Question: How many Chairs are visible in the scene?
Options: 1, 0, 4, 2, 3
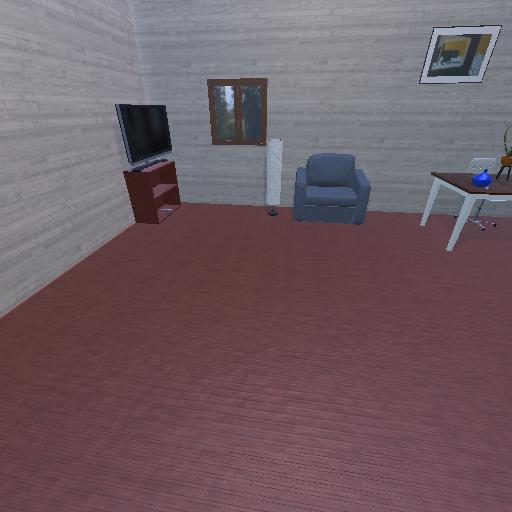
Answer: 1